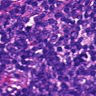
Metastatic tissue present: no